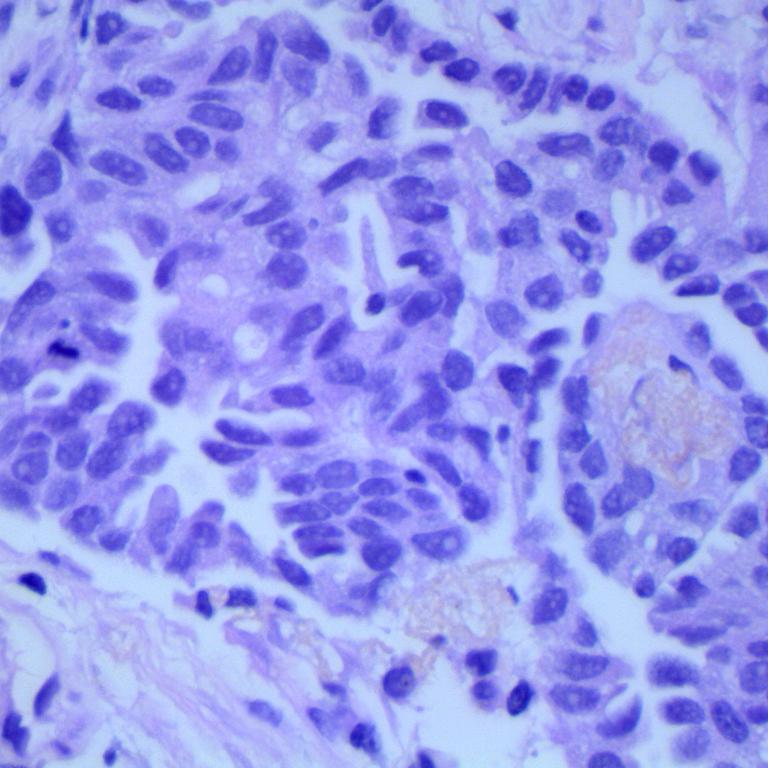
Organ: lung
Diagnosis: adenocarcinomas